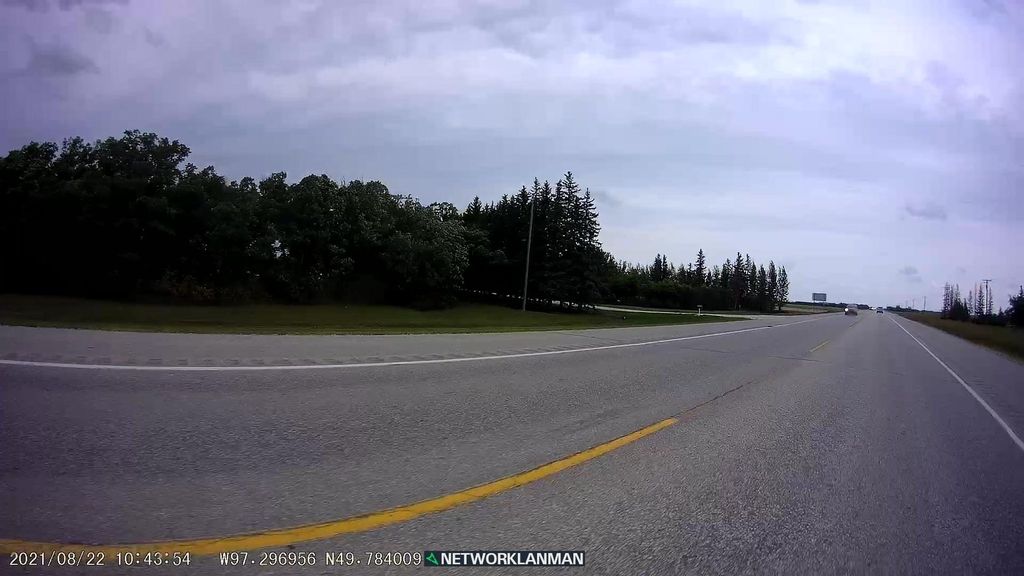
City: winnipeg